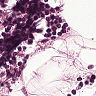
Metastatic tissue present: no